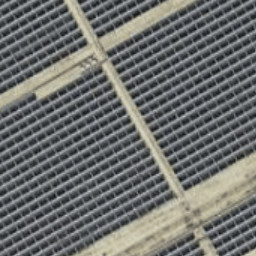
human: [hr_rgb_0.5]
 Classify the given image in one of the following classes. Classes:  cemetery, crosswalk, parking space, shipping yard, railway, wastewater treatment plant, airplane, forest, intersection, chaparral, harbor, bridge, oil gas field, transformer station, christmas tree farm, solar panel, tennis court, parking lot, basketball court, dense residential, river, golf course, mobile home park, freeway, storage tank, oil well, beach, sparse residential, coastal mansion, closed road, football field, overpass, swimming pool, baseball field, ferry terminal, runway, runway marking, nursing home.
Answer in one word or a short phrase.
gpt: solar panel